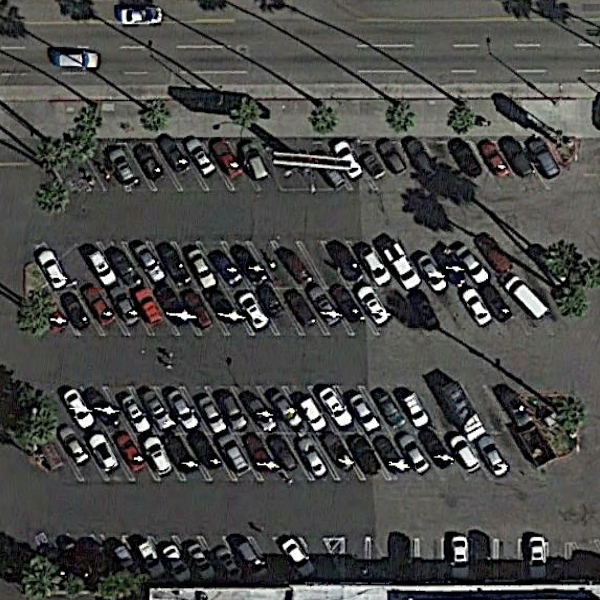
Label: Parking